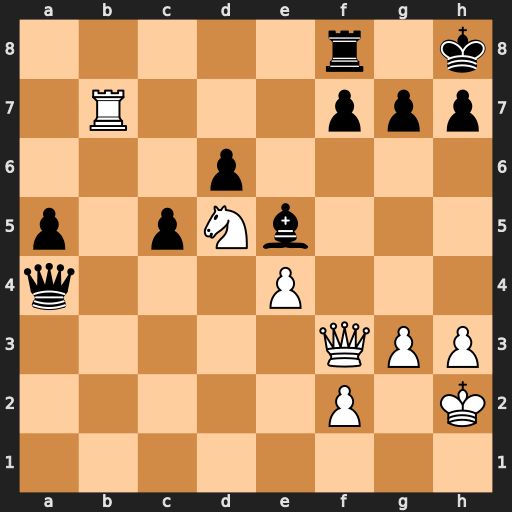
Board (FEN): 5r1k/1R3ppp/3p4/p1pNb3/q3P3/5QPP/5P1K/8
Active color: w
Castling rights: -
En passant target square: -
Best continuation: Rxf7 Rxf7 Qxf7 Bxg3+ Kxg3